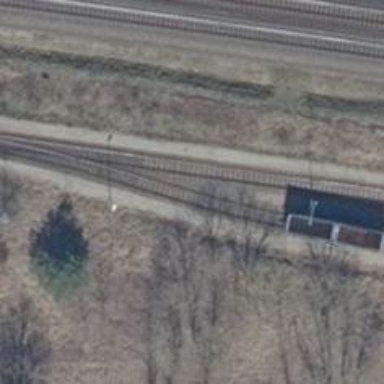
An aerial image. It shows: Railway spur service.